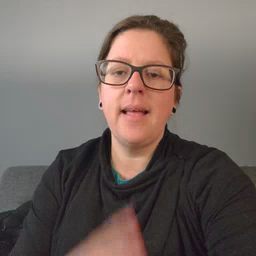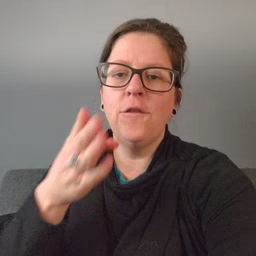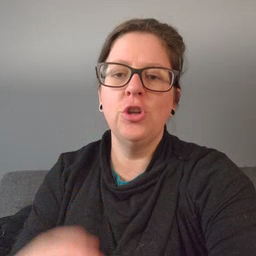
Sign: after